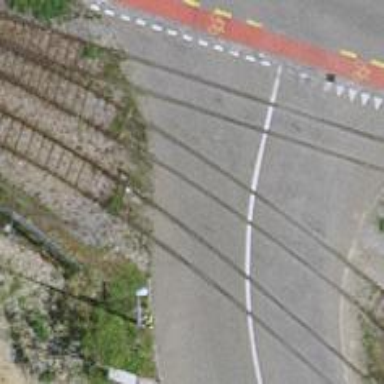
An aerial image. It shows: Railway level crossing.